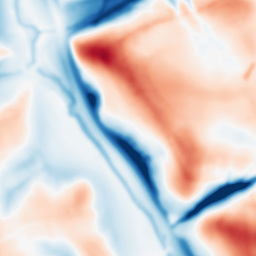
Category: multiscale
Decomposition family: dog
Decomposition parameters: sigma_low: 2
sigma_high: 20
Upsampling method: quartic
Upsampling parameters: scale: 8
Upsampling scale: 8